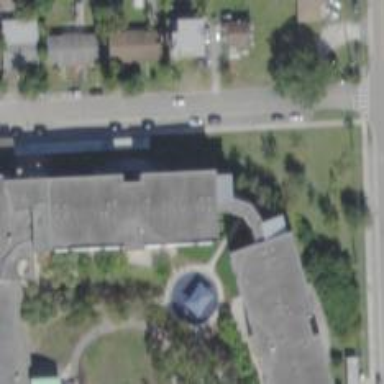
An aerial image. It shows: School.